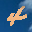
Label: 4